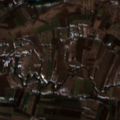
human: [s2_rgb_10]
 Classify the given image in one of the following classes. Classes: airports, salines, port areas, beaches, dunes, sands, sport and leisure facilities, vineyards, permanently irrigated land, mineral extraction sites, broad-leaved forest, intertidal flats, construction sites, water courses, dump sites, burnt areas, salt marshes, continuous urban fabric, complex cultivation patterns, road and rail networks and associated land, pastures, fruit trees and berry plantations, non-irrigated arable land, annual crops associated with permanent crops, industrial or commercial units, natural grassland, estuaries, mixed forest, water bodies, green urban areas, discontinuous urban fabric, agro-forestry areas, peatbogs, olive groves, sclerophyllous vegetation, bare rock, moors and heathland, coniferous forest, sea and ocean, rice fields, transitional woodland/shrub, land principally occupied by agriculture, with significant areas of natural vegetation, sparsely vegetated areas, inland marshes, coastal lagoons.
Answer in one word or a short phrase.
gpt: non-irrigated arable land, complex cultivation patterns, land principally occupied by agriculture, with significant areas of natural vegetation